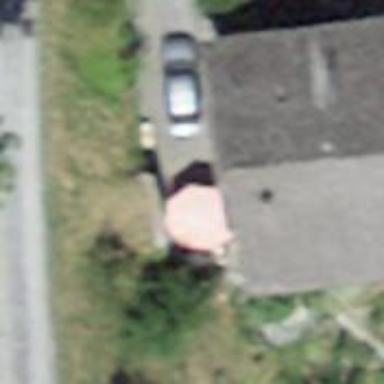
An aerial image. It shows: Detached building.